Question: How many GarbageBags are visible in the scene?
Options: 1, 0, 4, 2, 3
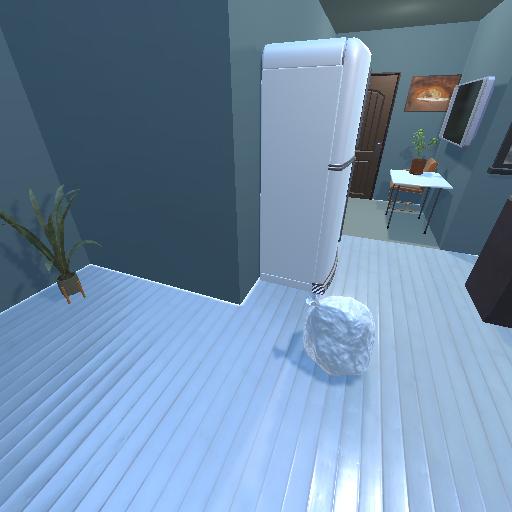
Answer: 1